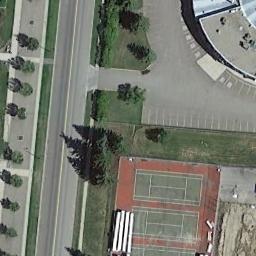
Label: tennis_court